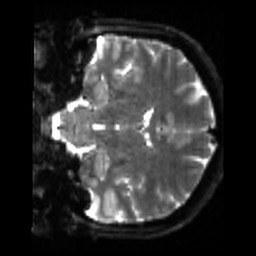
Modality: sbref
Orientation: coronal
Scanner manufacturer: siemens
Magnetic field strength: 3 T
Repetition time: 4 s
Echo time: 0.0594 s